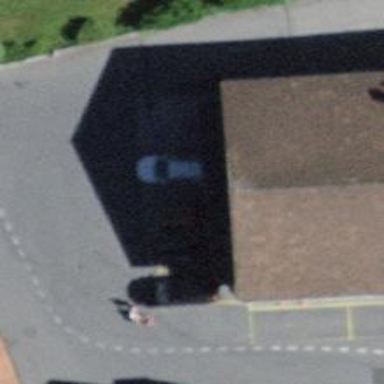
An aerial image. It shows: Fuel station.